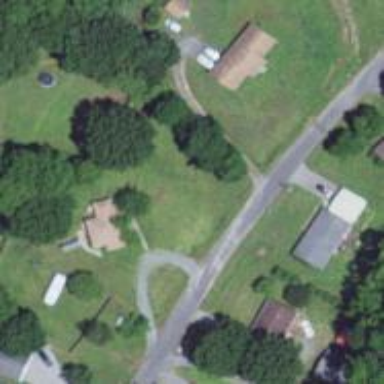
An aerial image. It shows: Driveway.